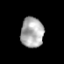
Tissue: prostate
Cell type: T cells
Senescence score: 0.3612
Nuclear area (px): 678
Mean DAPI intensity: 171.156